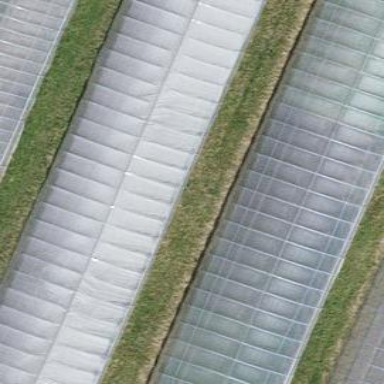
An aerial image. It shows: Greenhouse used for horticulture.